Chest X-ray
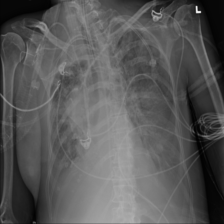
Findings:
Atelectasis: negative
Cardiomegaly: negative
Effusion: positive
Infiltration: positive
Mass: positive
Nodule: negative
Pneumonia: negative
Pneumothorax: negative
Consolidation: negative
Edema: negative
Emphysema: negative
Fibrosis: negative
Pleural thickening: negative
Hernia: negative